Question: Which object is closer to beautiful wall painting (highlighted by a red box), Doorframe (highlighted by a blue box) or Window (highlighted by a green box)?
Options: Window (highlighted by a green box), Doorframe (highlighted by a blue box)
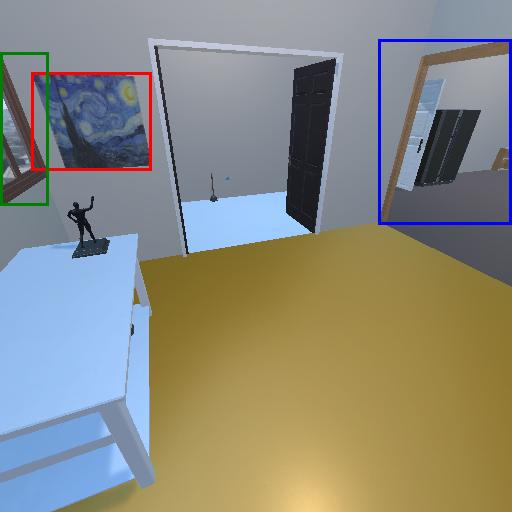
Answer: Window (highlighted by a green box)